Question: I'm using the Entity Framework in my ASP MVC 3 site to handle a one-to-many relationship. The primary table ('AgentTransmission') model object contains a 'List' of secondary table objects ('ClearninghouseParnters'). Thanks to the EF, I don't need to do anything more than simply save the 'AgentTransmission' object for the 'FK' field of the 'ClearinghousePartners' to populate and save.
However, the form the user gets has five fields for inputting Clearinghouse information like so.

Each row represents a new 'ClearinghousePartners' list item object. Unfortunately each object is being saved to the database whether or not it contains data. This doesn't really make a difference performance-wise or even in how the page is displayed, however it will make for a pretty messy table.
My question is: Is there a way to instruct the Entity Framework to ONLY save items in the 'ClearinghousePartners' list object if values exists in either the 'ClearinghouseName', 'TradingPartnersName', or 'StartDate' column?
Likewise I would like to delete objects from the table if we find an item posted back to the controller with an existing 'ClearinghousePartners' PK and no value/blanks in the same fields.
FYI - this table contains a LARGE number of fields so I'm just showing the 'List'
'''
public partial class AgentTransmission
{
.
.
public virtual List<ClearinghousePartners> ClearinghousePartners { get; set; }
}
'''
'''
public partial class ClearinghousePartners
{
public int Id { get; set; }
public string ClearingHouseName { get; set; }
public string TradingPartnerName { get; set; }
public Nullable<System.DateTime> StartDate { get; set; }
public int AgtTransId { get; set; } //FK field corresponds to 'Id' on AgentTransmission
public virtual AgentTransmission AgentTransmission { get; set; }
}
'''
'''
agenttransmission.LastChangeDate = DateTime.Now;
agenttransmission.LastChangeOperator = Security.GetUserName(User);
db.AgentTransmission.Add(agenttransmission);
db.SaveChanges(); //Saves to both tables
'''
'''
<fieldset id="ClearinghousePartners">
<legend>Clearinghouse Partners</legend>
<center>
<table>
<thead>
<th>Clearinghouse Name</th>
<th>Trading Partner Name</th>
<th>Start Date</th>
</thead>
<tbody>
@for (int i = 0; i < Model.ClearinghousePartners.Count(); i++)
{
<tr align="center">
@Html.HiddenFor(model => model.ClearinghousePartners[i].Id)
@Html.HiddenFor(model => model.ClearinghousePartners[i].AgtTransId)
<td>@Html.TextBoxFor(model => model.ClearinghousePartners[i].ClearingHouseName, new { style = "width: 100px" })</td>
<td>@Html.TextBoxFor(model => model.ClearinghousePartners[i].TradingPartnerName, new { style = "width: 100px" })</td>
<td>@Html.TextBoxFor(model => model.ClearinghousePartners[i].StartDate, new { style = "width: 100px" })</td>
</tr>
}
</tbody>
</table>
</center>
</fieldset>
'''
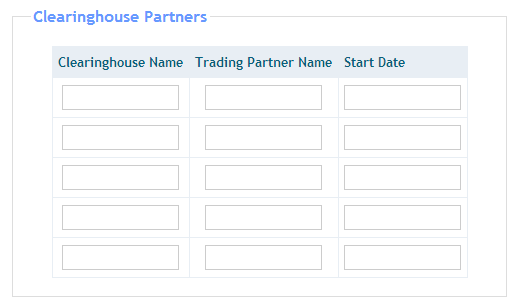
Answer: The easiest way is to work out some condition that qualifies the object as "non-null", i.e. the user entered something for it, so it should be saved. Then, remove any items from the list on POST that are "null".
'''
agenttransmission.ClearingHousePartners
.Where(m => string.IsNullOrWhitespace(m.ClearingHouseName))
.Remove();
'''
That will remove any items from the list if the posted name value is nothing. If you want additional qualifications to determine that the object shouldn't be saved, just add them as additional clauses in the 'Where'.